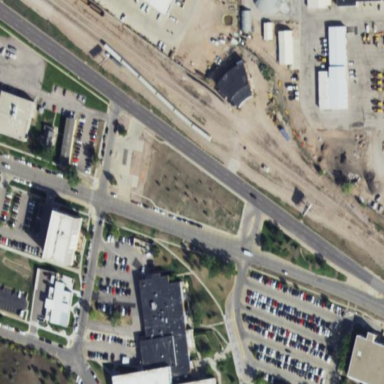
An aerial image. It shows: Sidewalk.